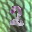
Label: 2